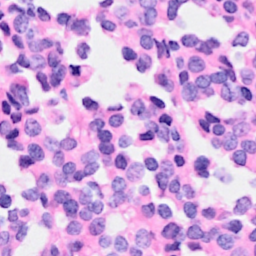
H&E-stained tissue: Breast